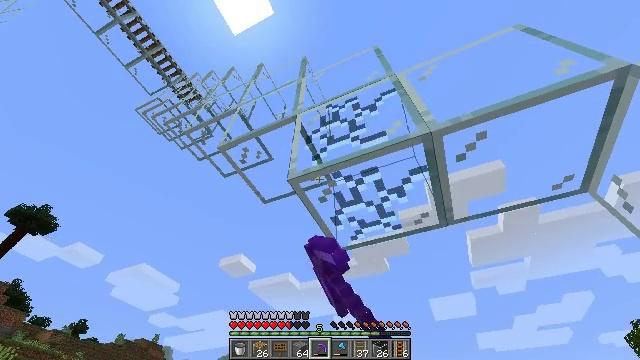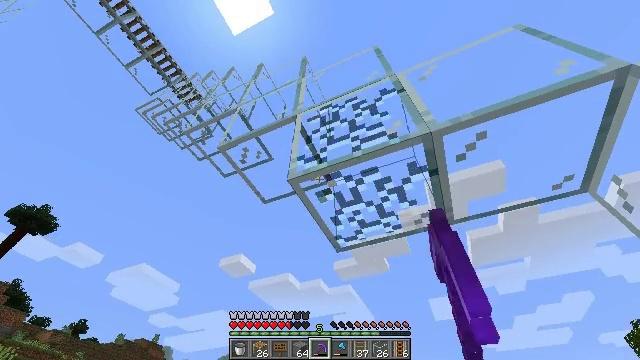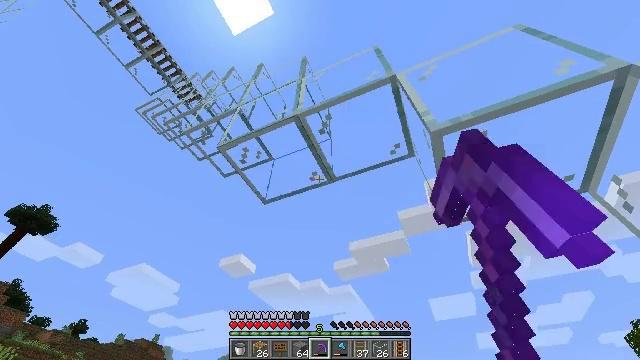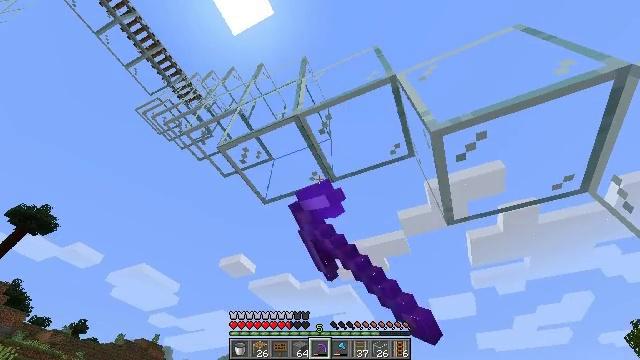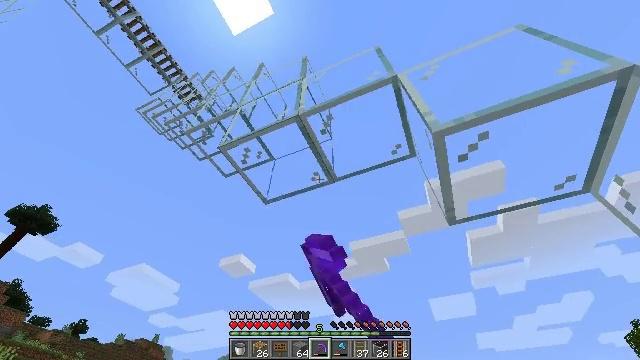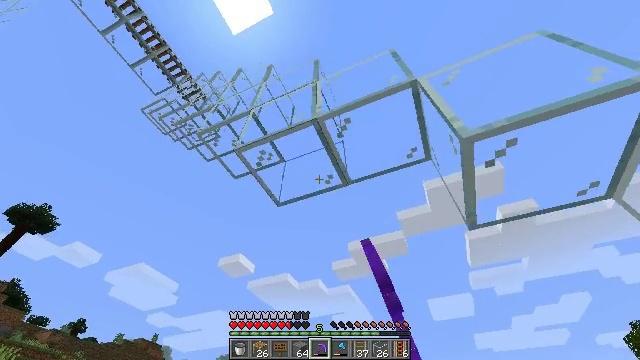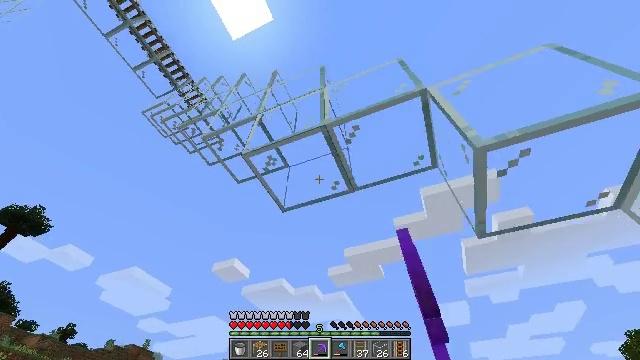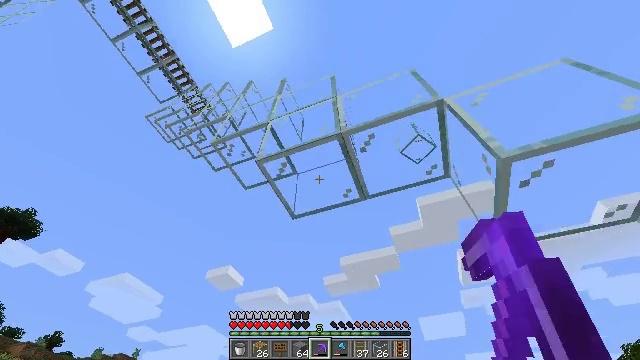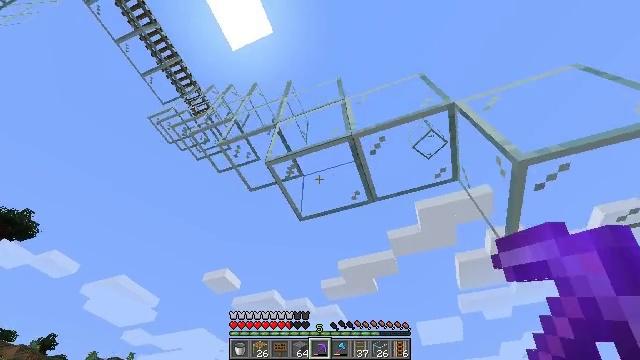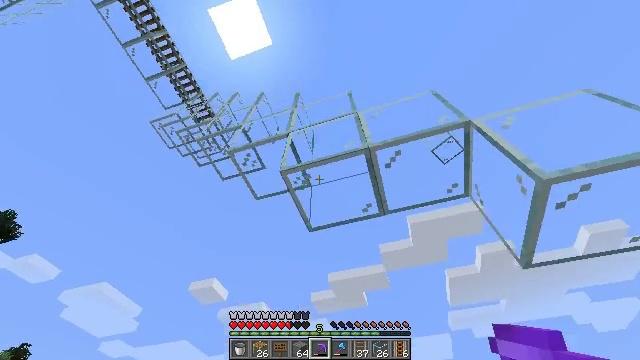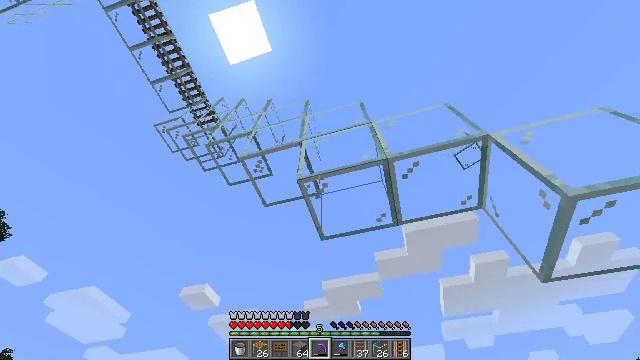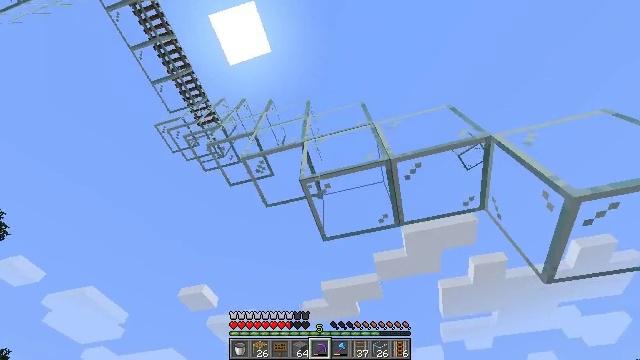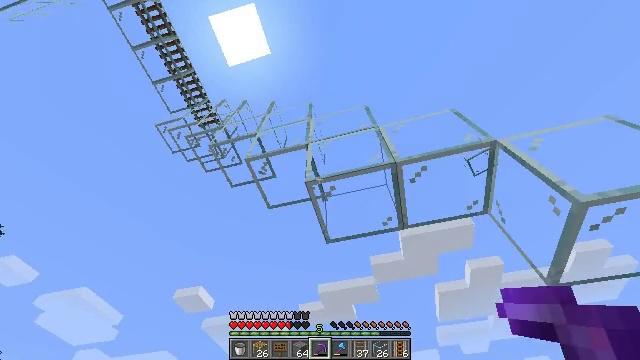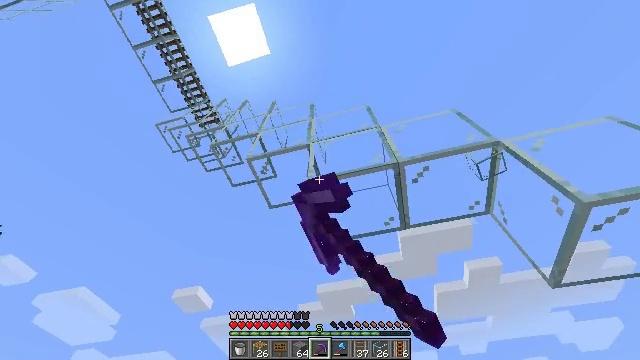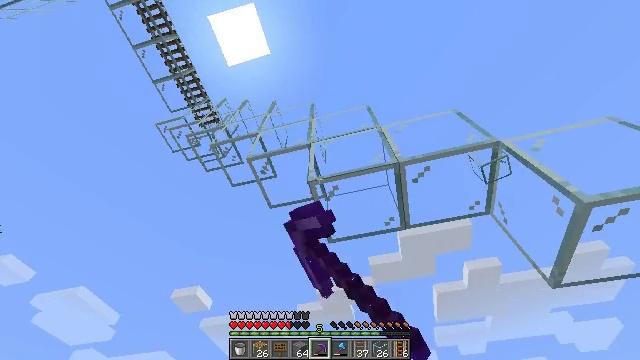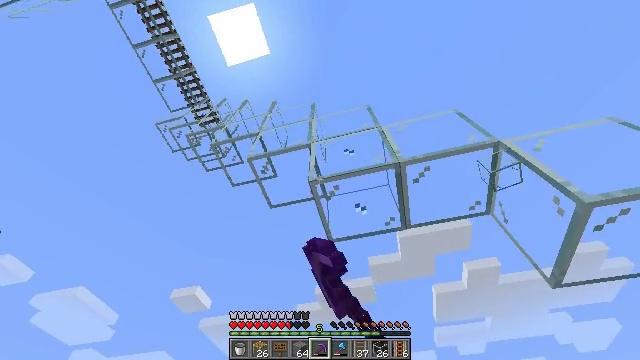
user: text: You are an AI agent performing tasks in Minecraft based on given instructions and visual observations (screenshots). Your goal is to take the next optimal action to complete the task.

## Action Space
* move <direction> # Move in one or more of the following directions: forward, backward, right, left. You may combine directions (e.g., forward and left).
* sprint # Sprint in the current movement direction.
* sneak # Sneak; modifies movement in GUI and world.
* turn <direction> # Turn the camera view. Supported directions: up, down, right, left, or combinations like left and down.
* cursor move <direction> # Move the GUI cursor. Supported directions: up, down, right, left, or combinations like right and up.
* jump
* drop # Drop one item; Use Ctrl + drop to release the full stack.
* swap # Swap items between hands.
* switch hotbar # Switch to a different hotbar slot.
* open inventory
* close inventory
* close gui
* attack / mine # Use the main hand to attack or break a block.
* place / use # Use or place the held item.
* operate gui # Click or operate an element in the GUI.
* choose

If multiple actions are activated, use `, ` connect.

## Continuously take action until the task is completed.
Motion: motion action
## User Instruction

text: Attack the glass to break it.
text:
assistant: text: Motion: attack / mine
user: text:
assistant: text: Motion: attack / mine
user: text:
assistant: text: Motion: attack / mine
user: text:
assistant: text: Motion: move left, attack / mine
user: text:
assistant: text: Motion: move left
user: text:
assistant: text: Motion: move left, turn right and up
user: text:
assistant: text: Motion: move left, turn right and up
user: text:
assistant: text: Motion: move left
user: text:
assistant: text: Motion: move left, turn right and up
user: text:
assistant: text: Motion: turn right and up
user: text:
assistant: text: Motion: no_op
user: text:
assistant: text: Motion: attack / mine
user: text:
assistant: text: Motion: attack / mine
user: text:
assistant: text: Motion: attack / mine
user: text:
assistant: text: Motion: attack / mine
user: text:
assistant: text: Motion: attack / mine
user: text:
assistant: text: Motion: attack / mine
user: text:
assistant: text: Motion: attack / mine
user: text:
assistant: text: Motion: attack / mine
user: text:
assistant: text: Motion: attack / mine
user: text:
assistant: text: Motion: attack / mine
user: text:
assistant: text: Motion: attack / mine
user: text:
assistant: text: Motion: attack / mine
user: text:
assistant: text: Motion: attack / mine
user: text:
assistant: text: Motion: attack / mine
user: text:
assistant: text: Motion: attack / mine
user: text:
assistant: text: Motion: move left, attack / mine
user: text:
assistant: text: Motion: move left
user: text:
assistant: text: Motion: move left, turn up
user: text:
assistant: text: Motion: move forward and move left, turn up